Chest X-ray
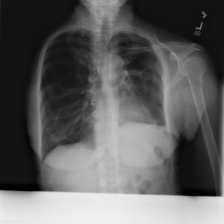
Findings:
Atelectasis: negative
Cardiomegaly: negative
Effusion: negative
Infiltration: positive
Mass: negative
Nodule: negative
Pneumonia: negative
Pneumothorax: negative
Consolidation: negative
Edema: negative
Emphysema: negative
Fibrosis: negative
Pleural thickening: negative
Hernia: negative